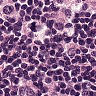
Metastatic tissue present: yes